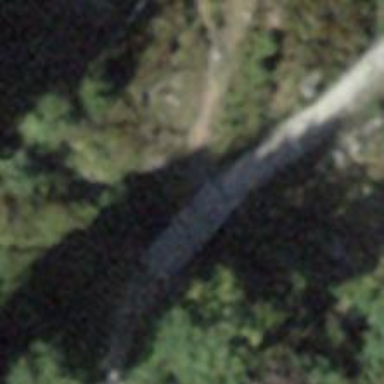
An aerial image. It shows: Track passing over bridge with grade 2 tracktype.